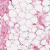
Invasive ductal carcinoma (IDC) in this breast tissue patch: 1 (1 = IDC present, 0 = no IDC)